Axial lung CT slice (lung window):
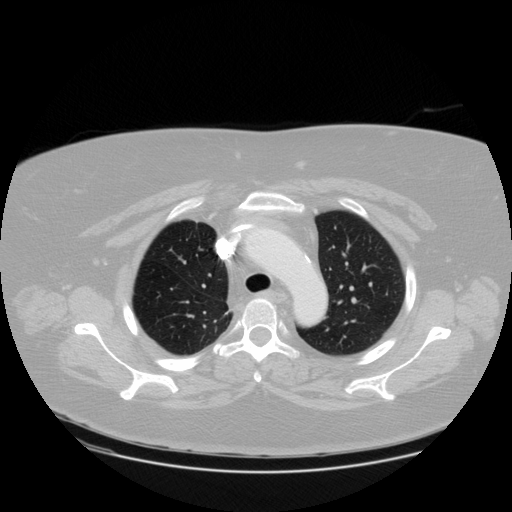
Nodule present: no